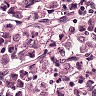
Metastatic tissue present: yes